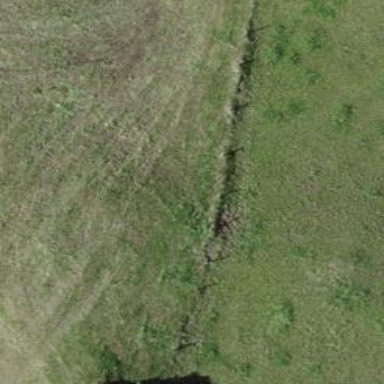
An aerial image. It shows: Fence is in the image.